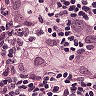
Metastatic tissue present: yes